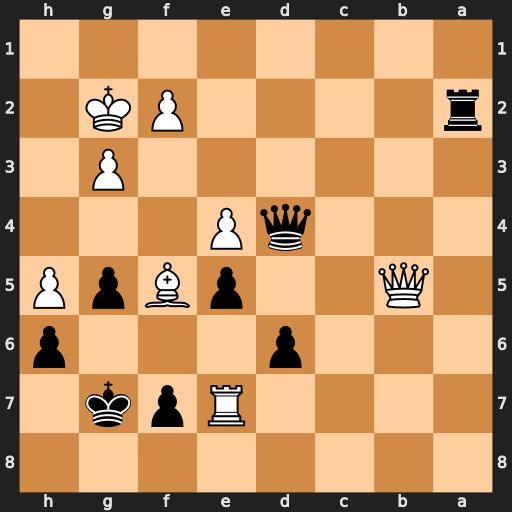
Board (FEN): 8/4Rpk1/3p3p/1Q2pBpP/3qP3/6P1/r4PK1/8
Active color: b
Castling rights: -
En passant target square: -
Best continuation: Rxf2+ Kh3 g4+